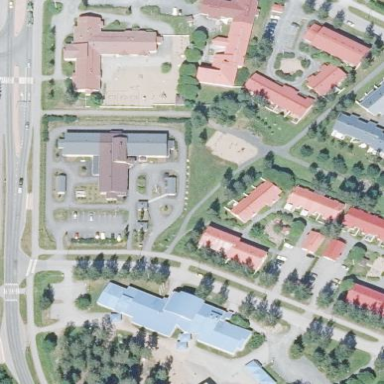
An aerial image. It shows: Healthcare facility identified as hospital.